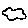
Label: cloud